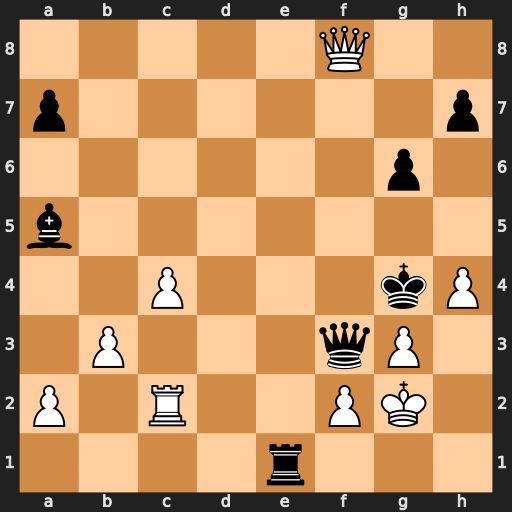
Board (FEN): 5Q2/p6p/6p1/b7/2P3kP/1P3qP1/P1R2PK1/4r3
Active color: w
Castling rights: -
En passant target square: -
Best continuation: Qxf3#